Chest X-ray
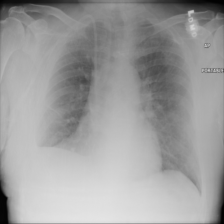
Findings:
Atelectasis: negative
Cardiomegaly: negative
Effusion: negative
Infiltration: negative
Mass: negative
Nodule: negative
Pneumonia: negative
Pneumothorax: negative
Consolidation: negative
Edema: negative
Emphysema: negative
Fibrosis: negative
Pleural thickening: negative
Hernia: negative